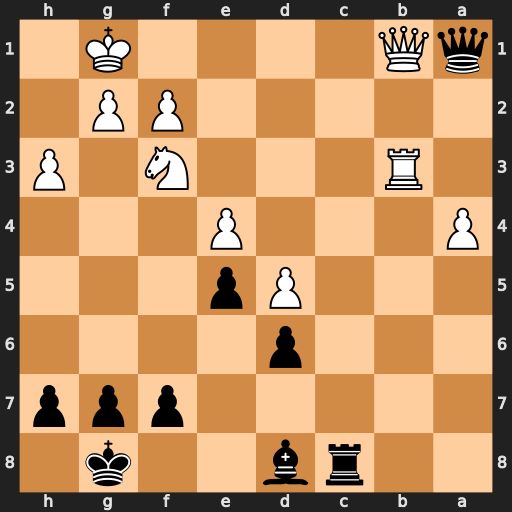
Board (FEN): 2rb2k1/5ppp/3p4/3Pp3/P3P3/1R3N1P/5PP1/qQ4K1
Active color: b
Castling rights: -
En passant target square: -
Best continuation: Rc1+ Qxc1 Qxc1+